Interaction volume radius: 10 \u00c5
Interaction volume height: 30 \u00c5
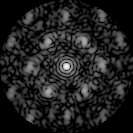
Disorder parameter: 0.581